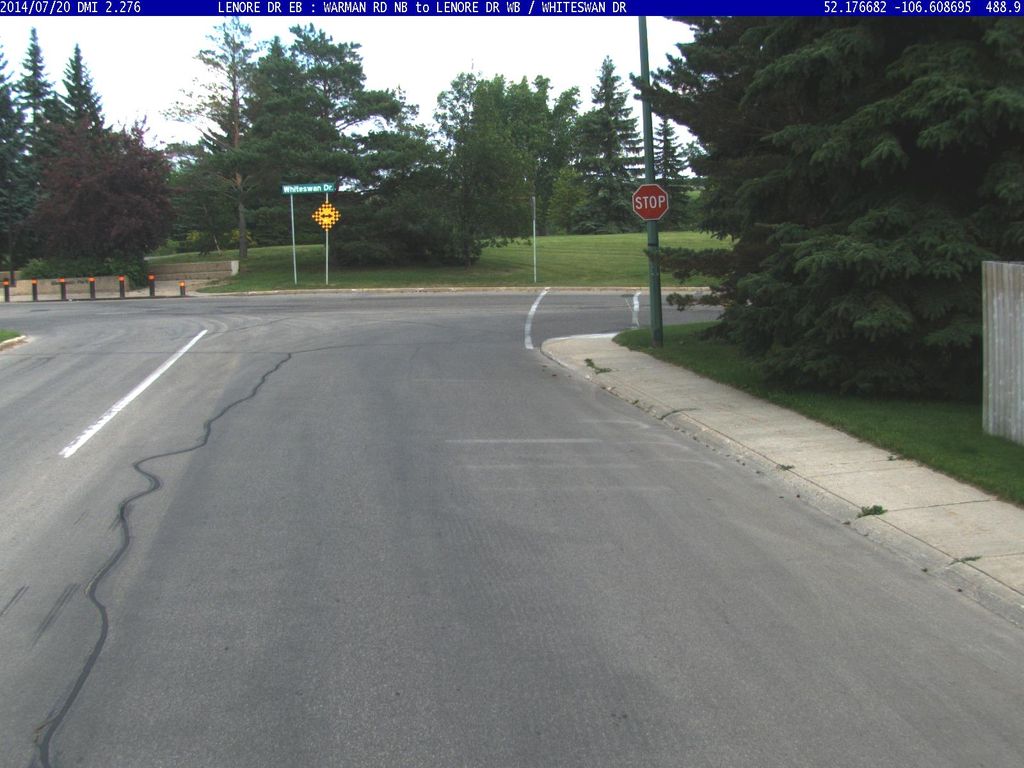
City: saskatoon